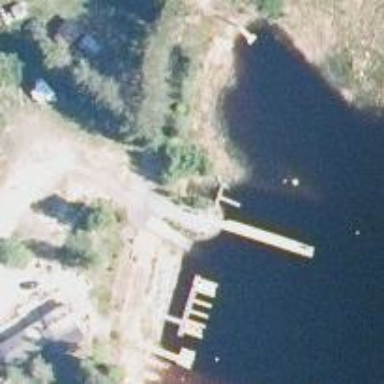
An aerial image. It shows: Slipway on leisure land.